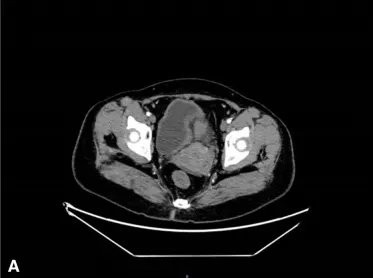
Pelvic CT showed huge mass in the right adnexal area.
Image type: radiology (ct)